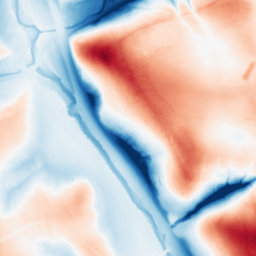
Category: trend_removal
Decomposition family: local_polynomial
Decomposition parameters: window_size: 101
degree: 3
Upsampling method: sinc_hamming
Upsampling parameters: scale: 2
kernel_size: 8
Upsampling scale: 2